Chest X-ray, PA view. Patient: 37 years old, sex M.
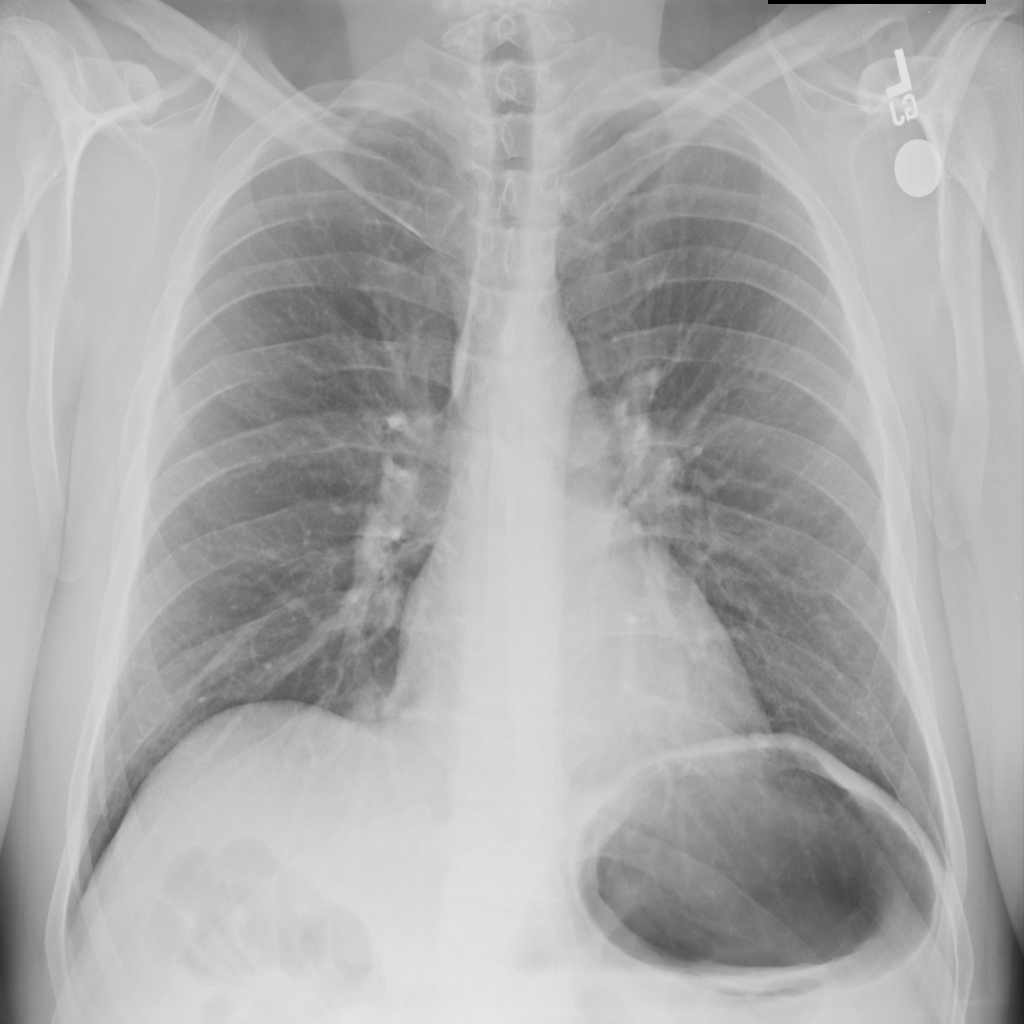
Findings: No Finding